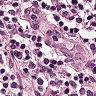
Metastatic tissue present: no